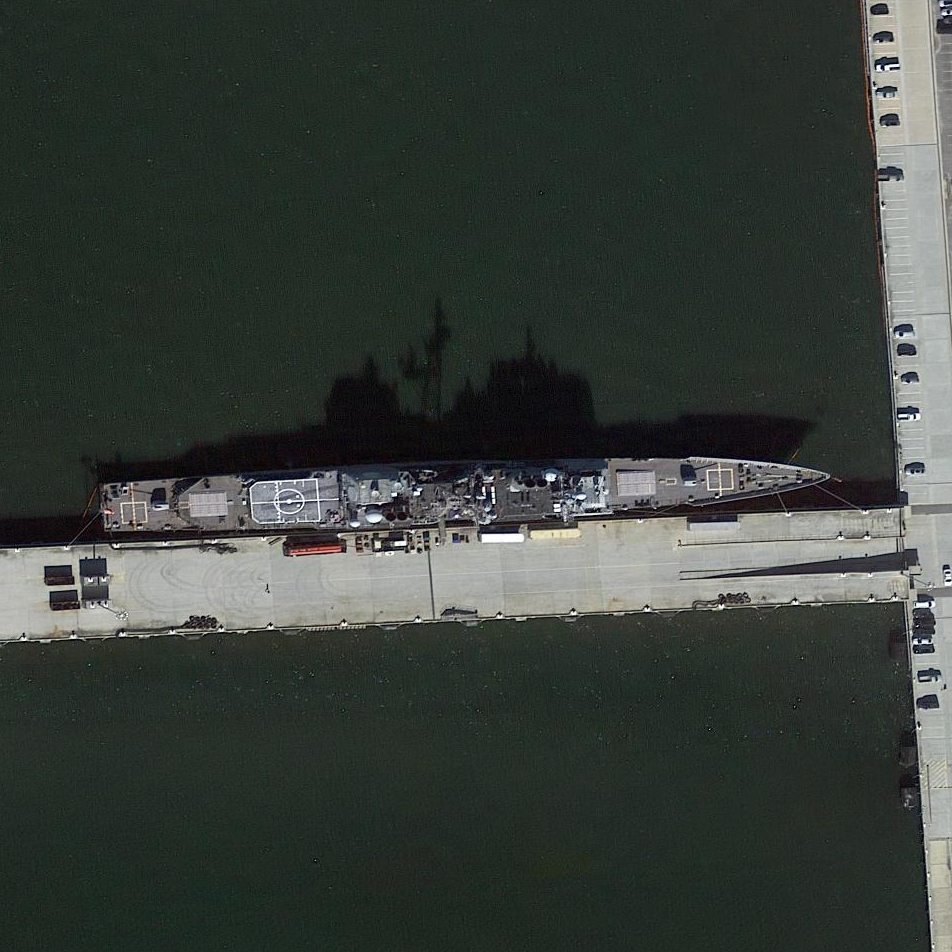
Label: cruiser